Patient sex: M
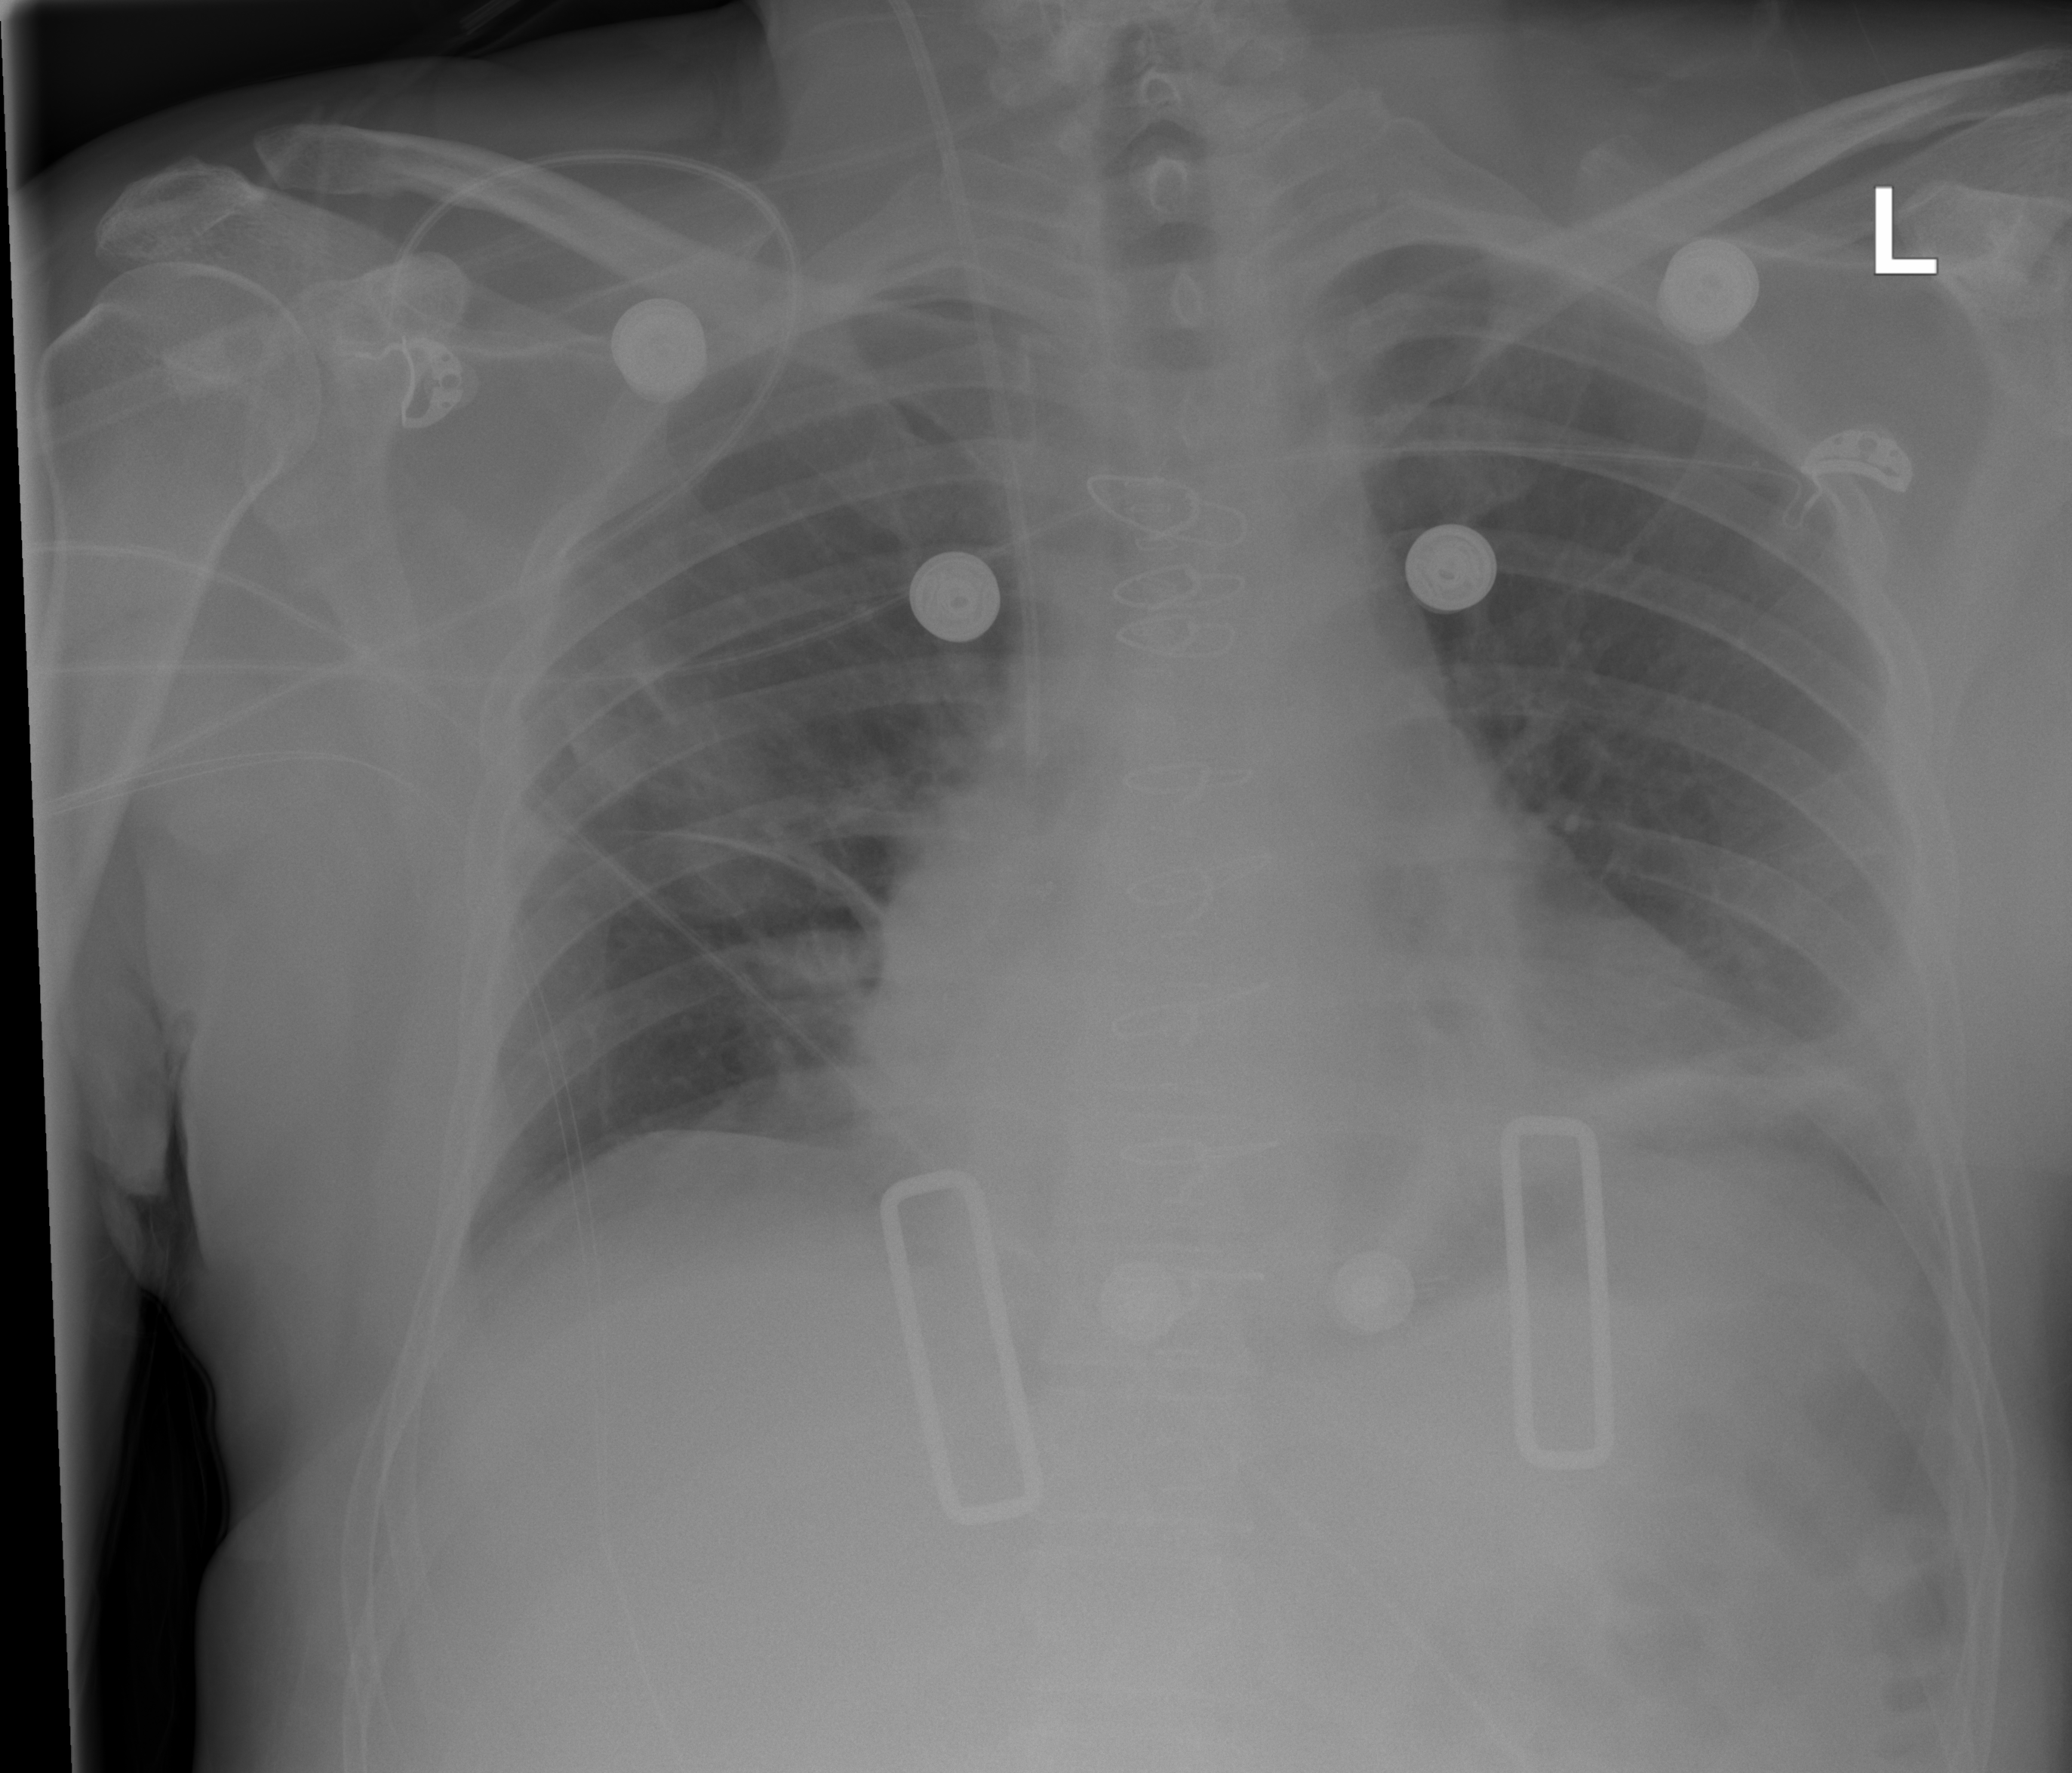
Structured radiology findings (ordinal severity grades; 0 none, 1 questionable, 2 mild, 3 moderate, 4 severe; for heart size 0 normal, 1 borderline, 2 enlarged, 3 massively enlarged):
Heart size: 0
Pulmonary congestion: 0
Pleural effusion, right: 0
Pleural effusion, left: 1
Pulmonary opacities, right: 0
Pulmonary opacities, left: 0
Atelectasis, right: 2
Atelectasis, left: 2